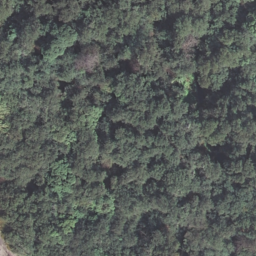
Label: forest